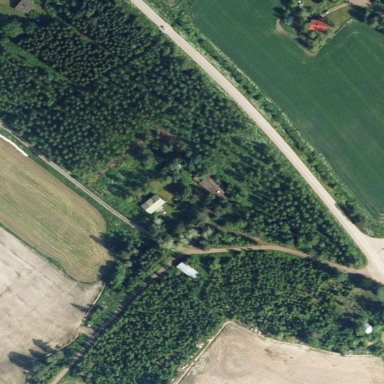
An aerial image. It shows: Farmyard area.